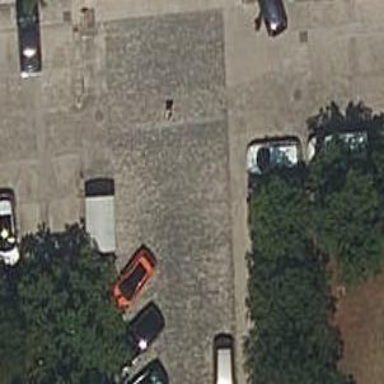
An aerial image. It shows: Bicycle parking facility.